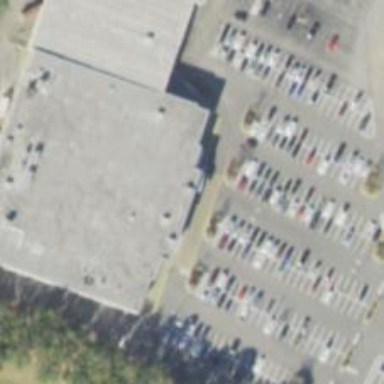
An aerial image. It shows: Parking space.